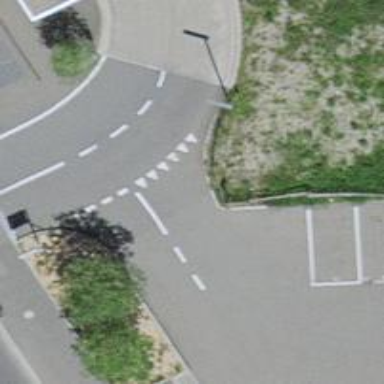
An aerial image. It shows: Road with "give way" sign.